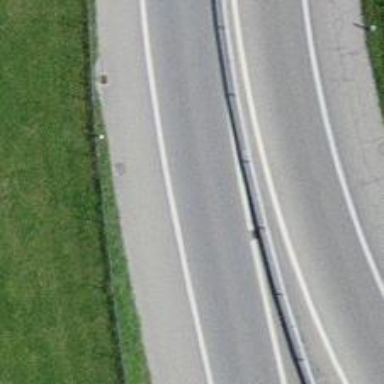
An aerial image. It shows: Asphalt motorway link.